Field crop: maize
Growth stage: 1
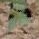
Species: datura